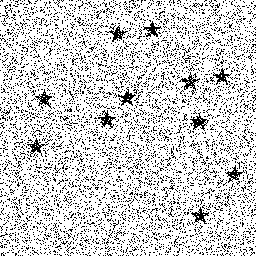
Squares: 0
Triangles: 0
Stars: 11
Total shapes: 11